Interaction volume radius: 10 \u00c5
Interaction volume height: 20 \u00c5
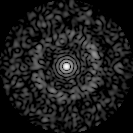
Disorder parameter: 0.8408